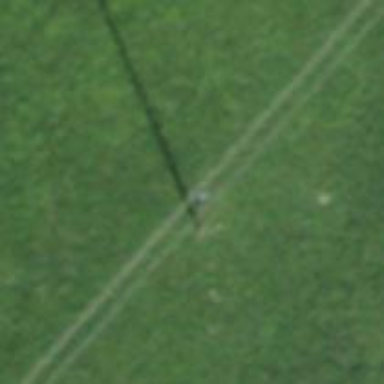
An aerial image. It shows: Power pole.